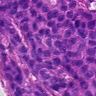
Metastatic tissue present: yes